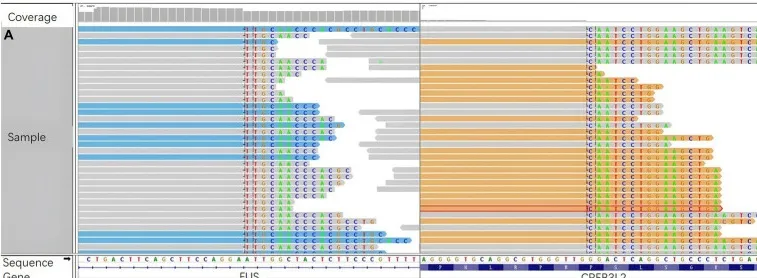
Molecular genetic studies by next-generation sequencing (NGS) and fluorescence in situ hybridization (FISH). (A) NGS sequencing reads indicating a fusion gene between FUS exon 6 and CREB3L2 exon 5 were demonstrated by Integrative Genomics Viewer (IGV) software.
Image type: pathology (fish)